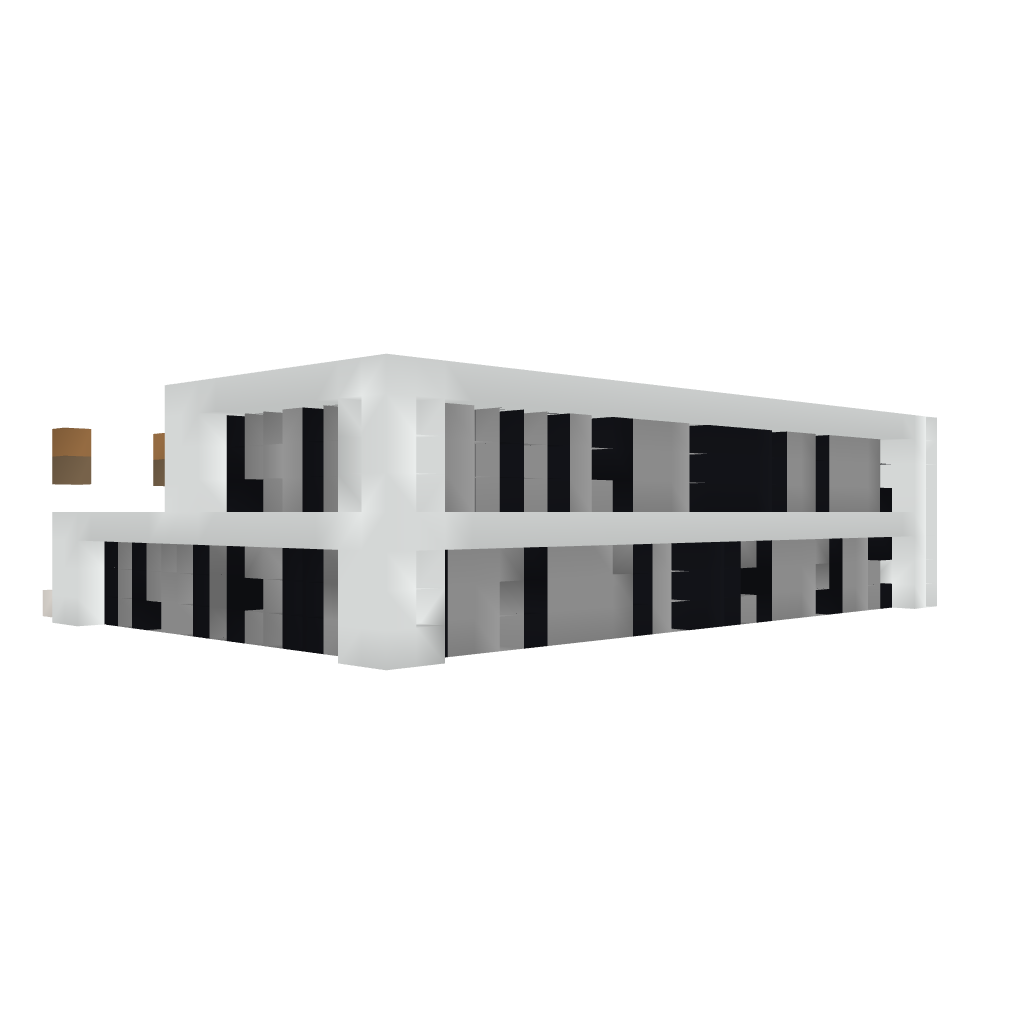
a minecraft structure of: Modern Villa